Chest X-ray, PA view. Patient: 60 years old, sex M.
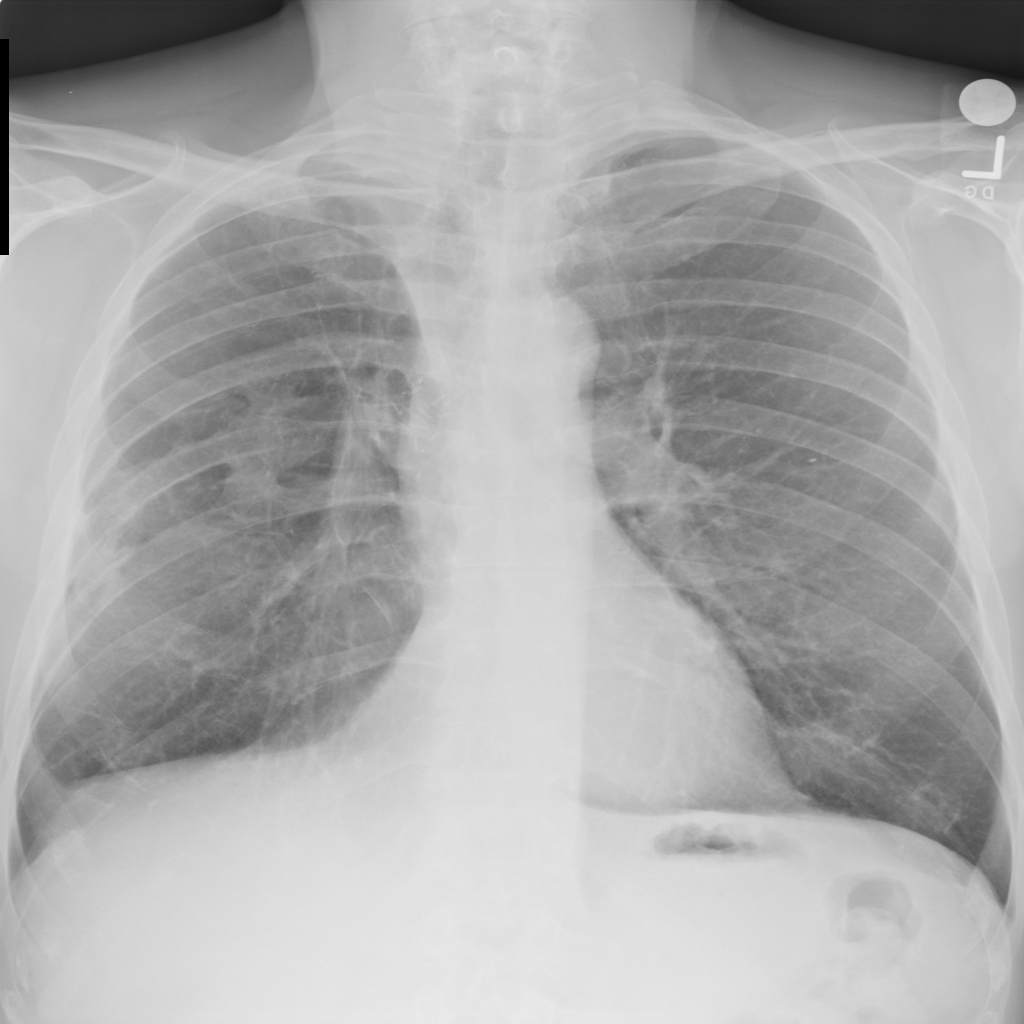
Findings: No Finding